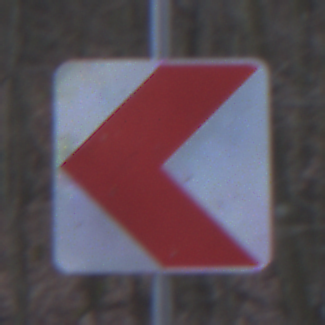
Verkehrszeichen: RichtungstafelnInKurvenKleinRechts
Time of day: MorningAfternoon
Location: Outdoor (Nature)
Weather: Overcast
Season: Winter
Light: Natural